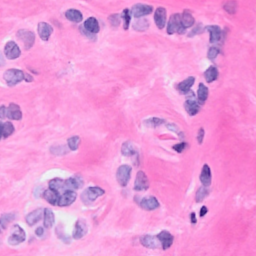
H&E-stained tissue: Breast